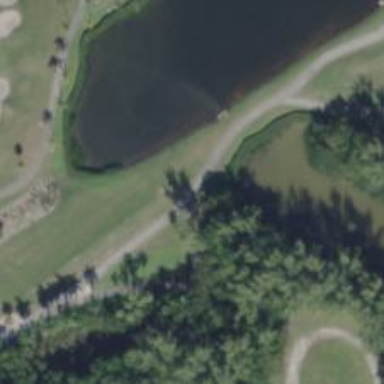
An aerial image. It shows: Path designated for golf carts.